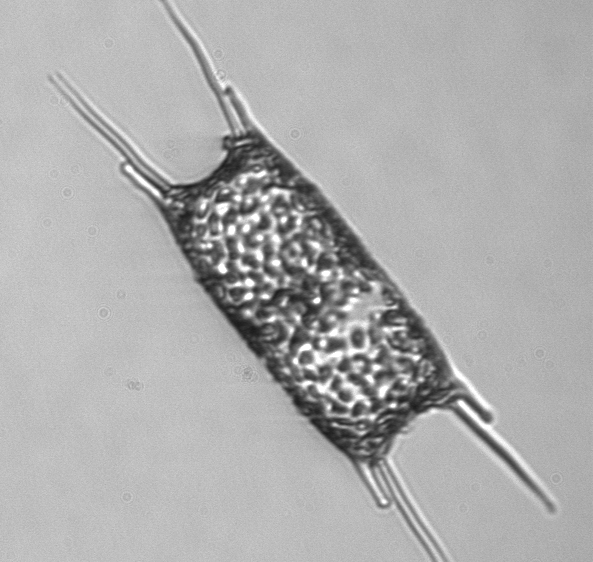
Label: Odontella